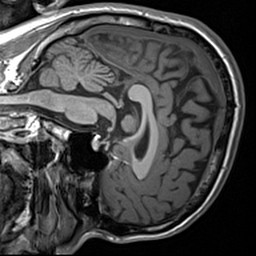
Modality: T1w
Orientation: sagittal
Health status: healthy
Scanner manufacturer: siemens
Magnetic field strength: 3 T
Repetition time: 1.9 s
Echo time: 0.00227 s